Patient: sex M, age 52
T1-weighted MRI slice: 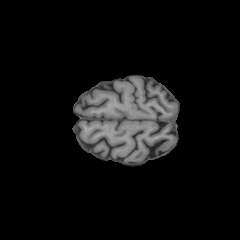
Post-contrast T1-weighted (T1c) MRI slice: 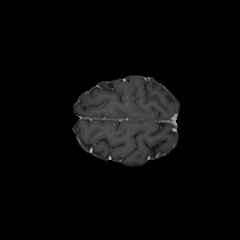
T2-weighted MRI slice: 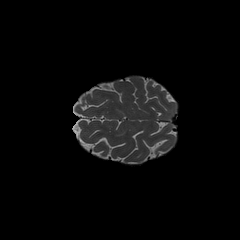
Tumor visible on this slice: no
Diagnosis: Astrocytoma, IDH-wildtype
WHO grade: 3